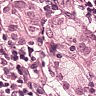
Metastatic tissue present: yes